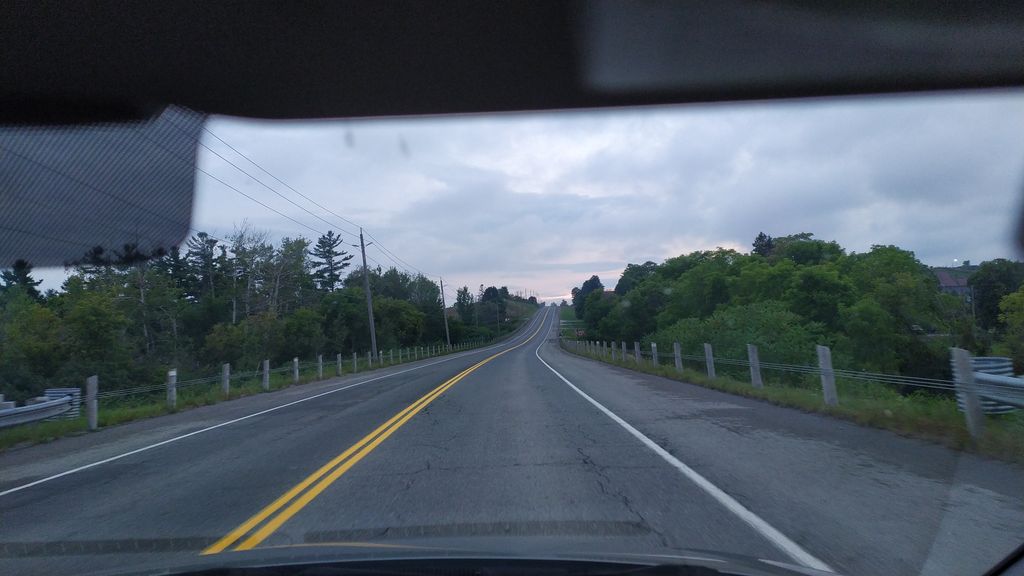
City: kitchener-waterloo